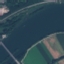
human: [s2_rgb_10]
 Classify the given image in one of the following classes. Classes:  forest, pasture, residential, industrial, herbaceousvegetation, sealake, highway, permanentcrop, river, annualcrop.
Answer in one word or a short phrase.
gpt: River